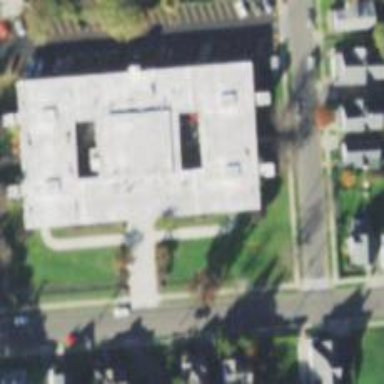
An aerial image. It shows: School.